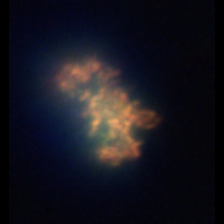
Taxon: Unknown_detritus
Group: Unknown